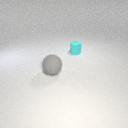
small cyan rubber cylinder behind large gray rubber sphere